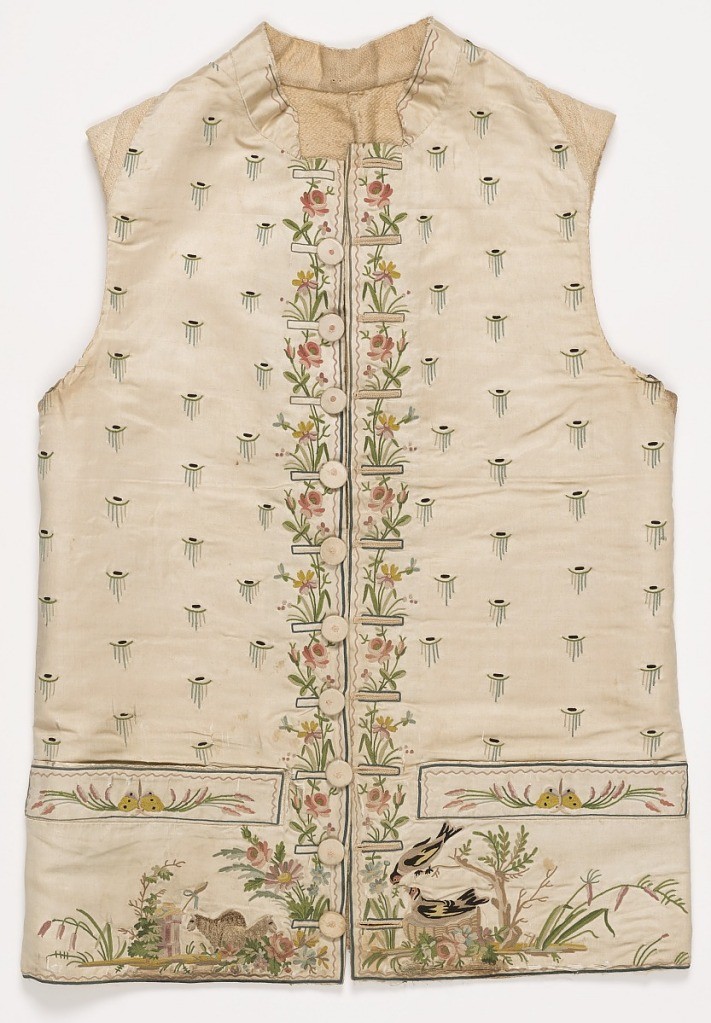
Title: Waistcoat
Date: late 18th century
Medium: silk Technique: chain stitch embroidery on satin weave
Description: Gentleman's waistcoat of white satin with a small standing collar is cut straight across the bottom with straight pocket flaps and ten buttons. Embroidered in multicolored silks with a detached linear motif across the front. Flower border extends down the center front. Both pockets have a yellow butterfly. Under one pocket, two sheep worked in chenille thread, and the other side has two birds, one in a nest.